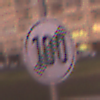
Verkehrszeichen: EndeGeschwindigkeit100
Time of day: SunriseSunset
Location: Outdoor (Urban)
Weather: PartlyCloudy
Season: NotSpecified
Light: Natural